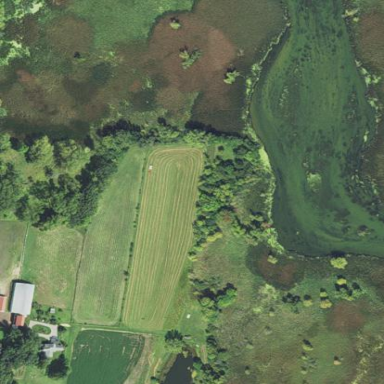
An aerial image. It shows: Marshy wetland area.